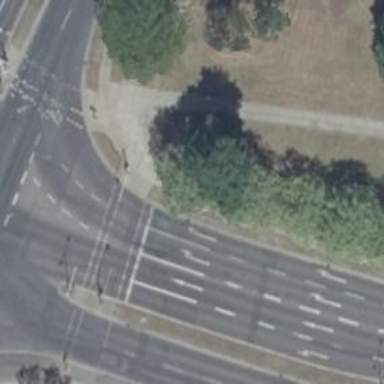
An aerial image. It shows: Traffic signal crossing.